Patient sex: M
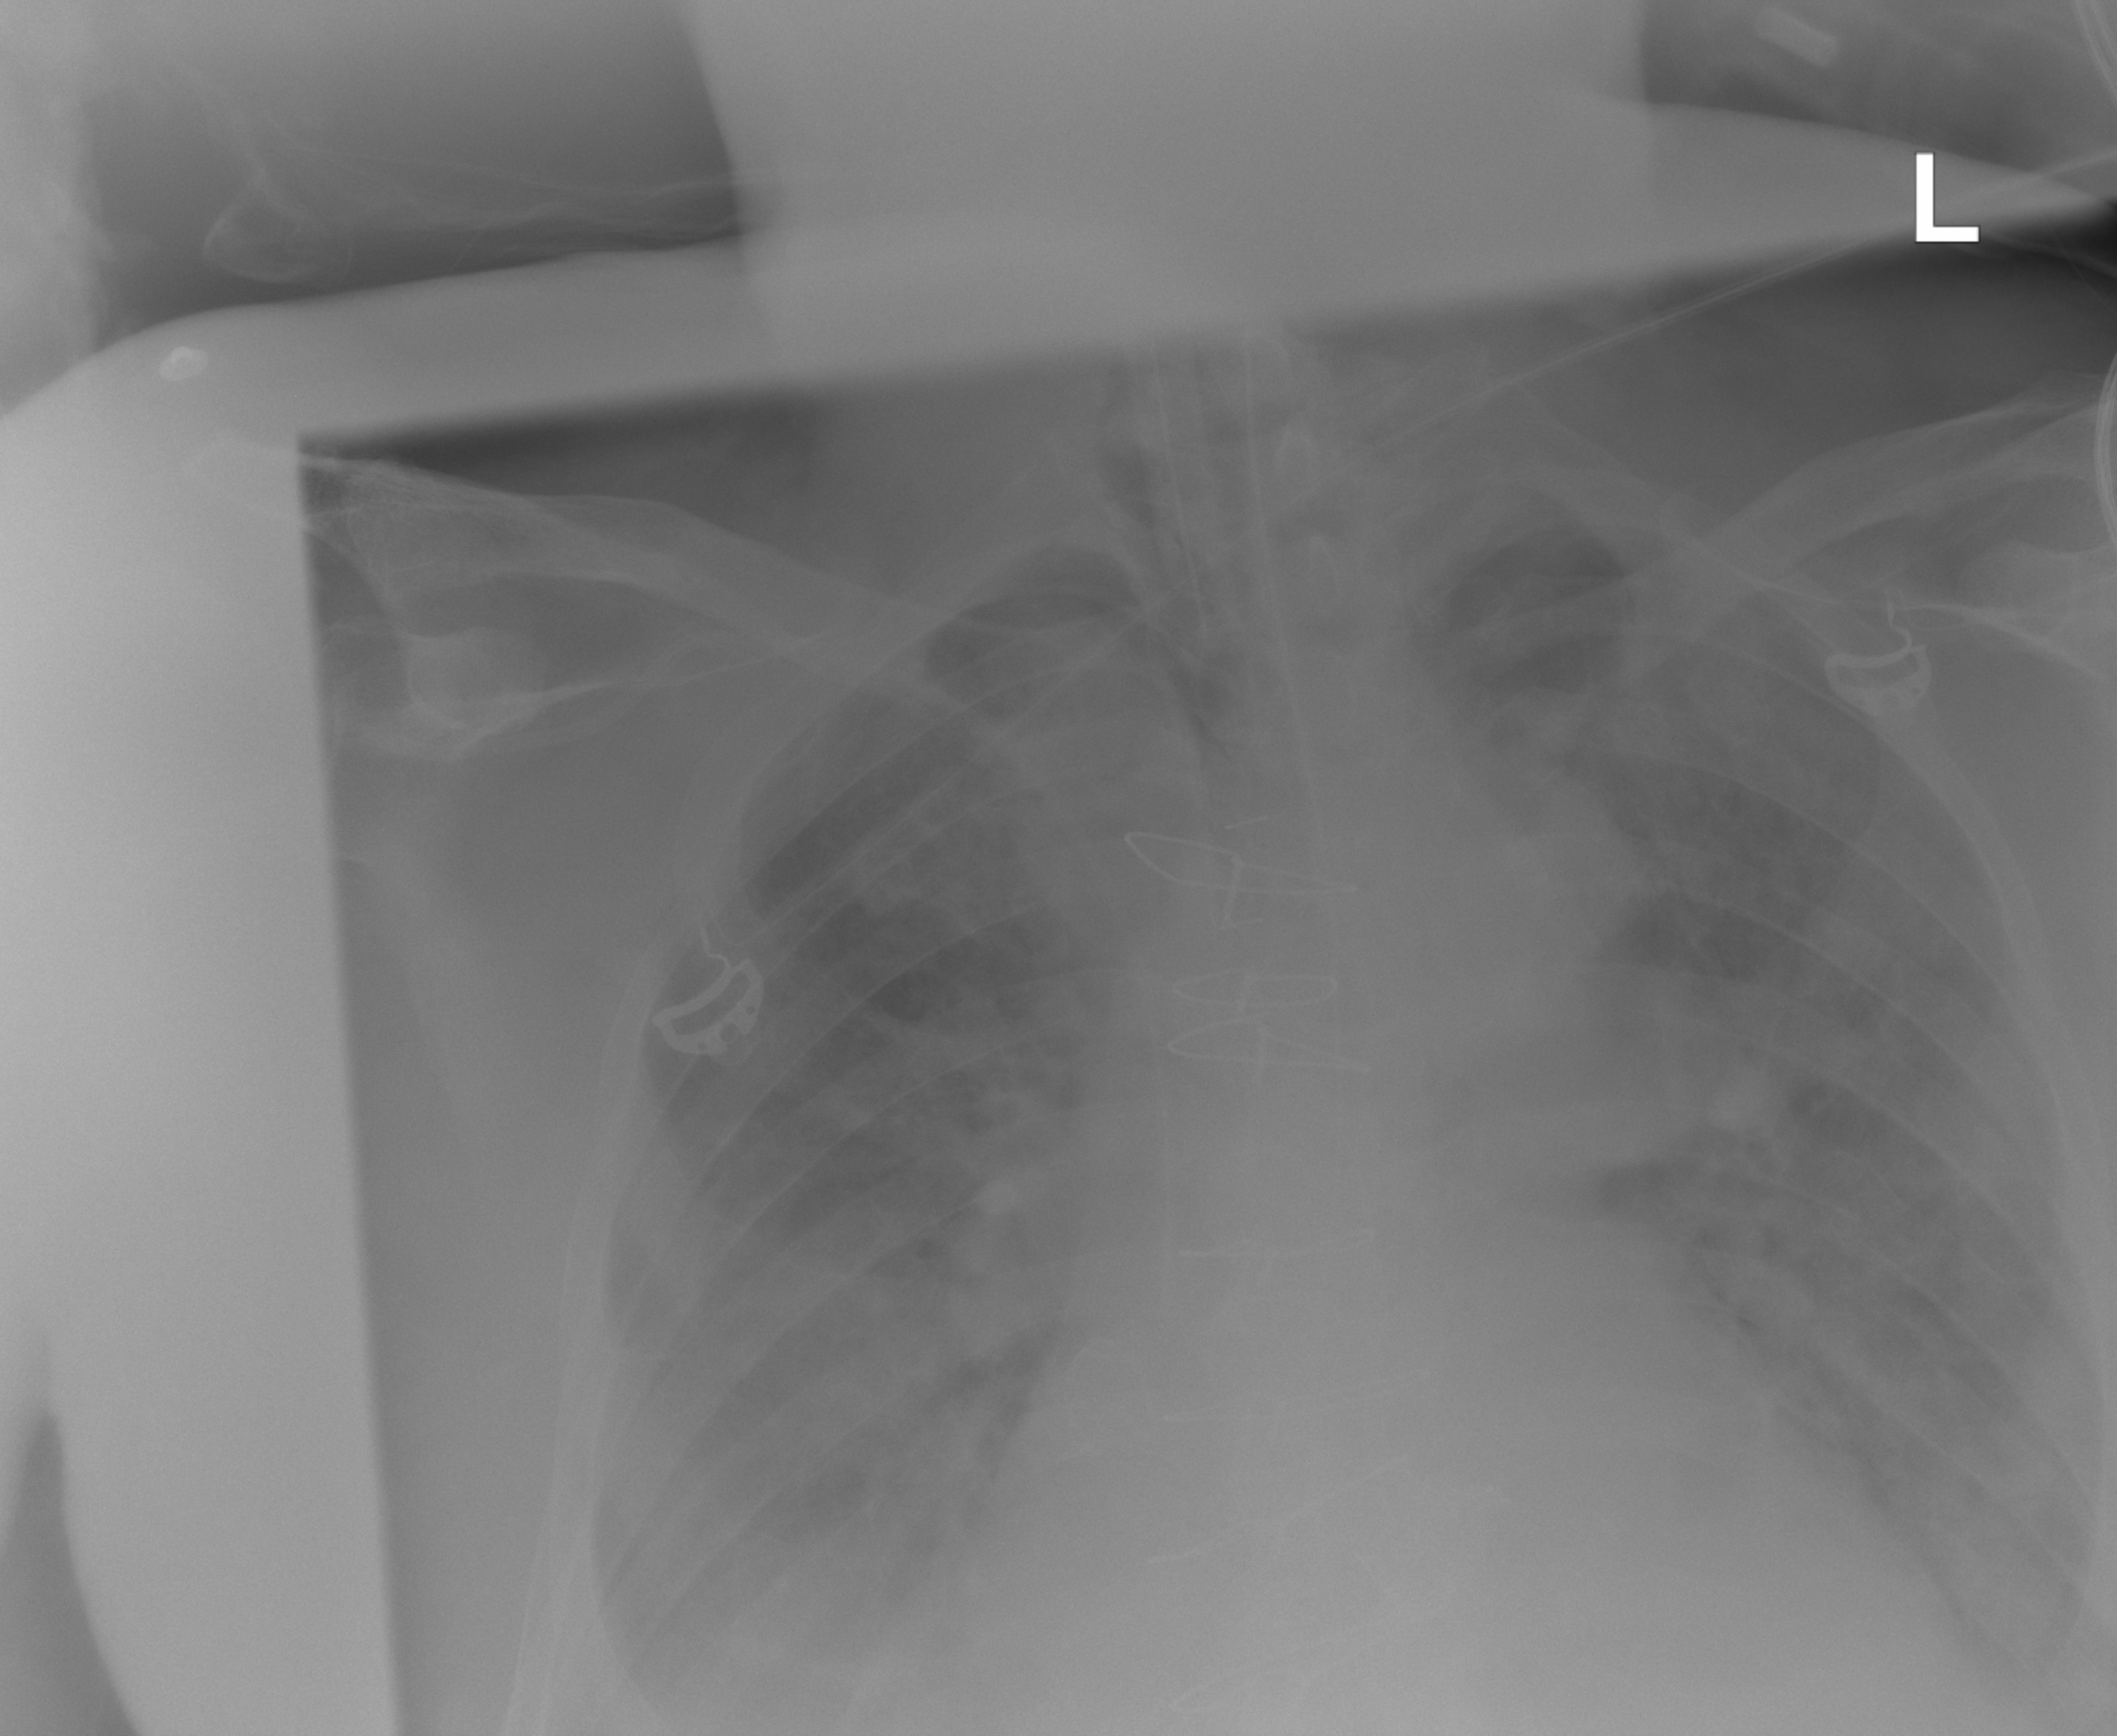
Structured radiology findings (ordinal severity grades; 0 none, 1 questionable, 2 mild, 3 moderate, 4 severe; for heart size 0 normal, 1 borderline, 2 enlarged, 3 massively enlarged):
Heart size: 2
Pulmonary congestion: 3
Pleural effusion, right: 3
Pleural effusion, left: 2
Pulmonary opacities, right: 3
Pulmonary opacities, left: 4
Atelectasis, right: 2
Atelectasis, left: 2